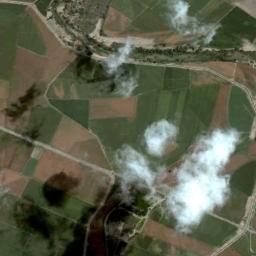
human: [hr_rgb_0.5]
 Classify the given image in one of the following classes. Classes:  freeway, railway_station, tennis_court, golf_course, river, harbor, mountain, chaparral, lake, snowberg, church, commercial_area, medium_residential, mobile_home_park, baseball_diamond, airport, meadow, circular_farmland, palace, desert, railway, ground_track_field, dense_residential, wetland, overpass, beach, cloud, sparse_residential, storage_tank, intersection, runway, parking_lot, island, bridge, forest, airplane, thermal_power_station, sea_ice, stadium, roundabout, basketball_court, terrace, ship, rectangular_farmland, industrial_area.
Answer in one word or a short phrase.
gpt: cloud